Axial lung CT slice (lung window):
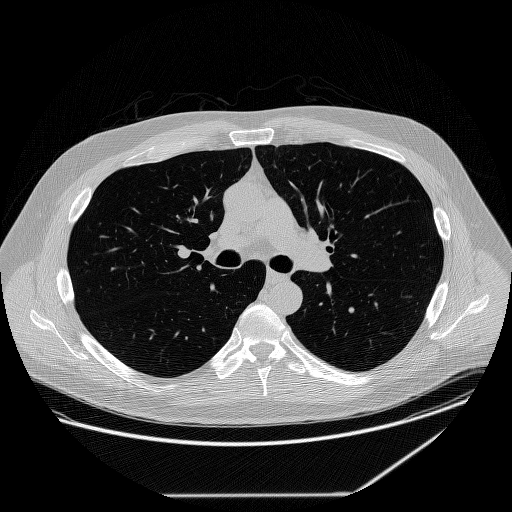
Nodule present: no